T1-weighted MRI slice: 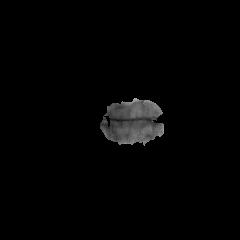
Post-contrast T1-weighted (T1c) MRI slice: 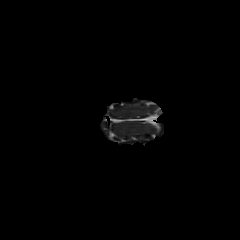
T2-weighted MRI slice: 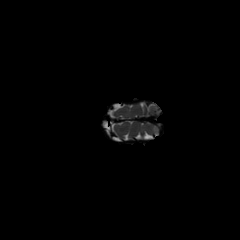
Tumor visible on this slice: no